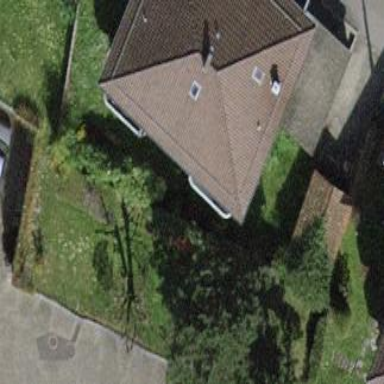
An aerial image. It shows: Group of garages.